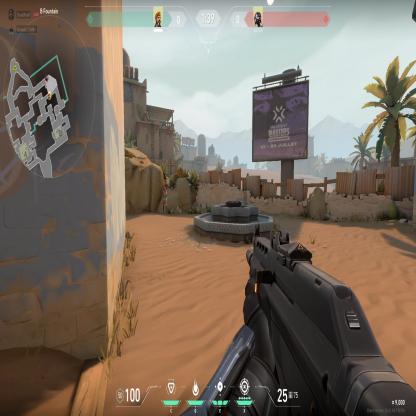
Label: enemy